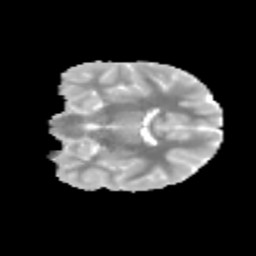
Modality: MD
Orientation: coronal
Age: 10
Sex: female
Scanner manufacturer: siemens
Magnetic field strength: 3 T
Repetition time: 3.8 s
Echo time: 0.07 s